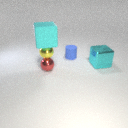
small red metal sphere in front of large cyan metal cube